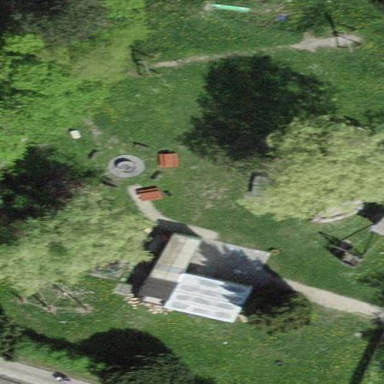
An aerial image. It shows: Grassy playground.